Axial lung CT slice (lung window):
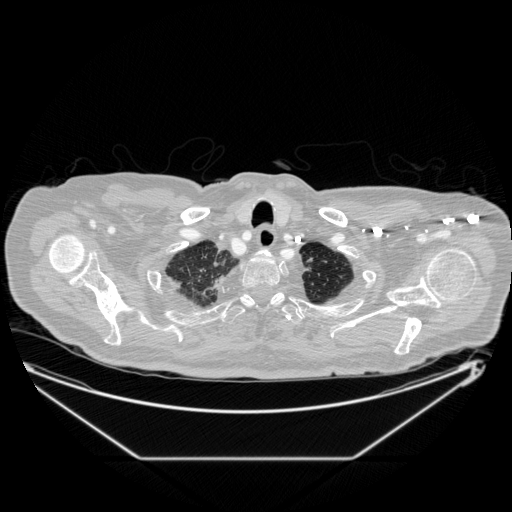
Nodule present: no